Question: How do we dynamically re size the Jquery re sizable?
'''
<div id="siteOptWrap">
</div>
$('#siteOptsWrap').resizable({
distance: 10,
handles: "n",
ghost: true,
animate: true,
maxHeight: '600',
//animateDuration: "fast",
});
'''
--here is where I am trying to re size
'''
$('#siteOptsWrap').resizable().resize({ 'height': '25px' });
'''
I would really like to be able to ease the resize. What I am doing I've got a menu that I want to show on about 30% of the screen and about 5 seconds after the window loads I want to ease the menu down.
--Here is an image that shows the menu at the very bottom of the page, which is a tabs jquery control that is wrapped in a jquery resizeable.
I need to ease that bottom menu down after about 5 seconds so that the user does not have to do that to start working.

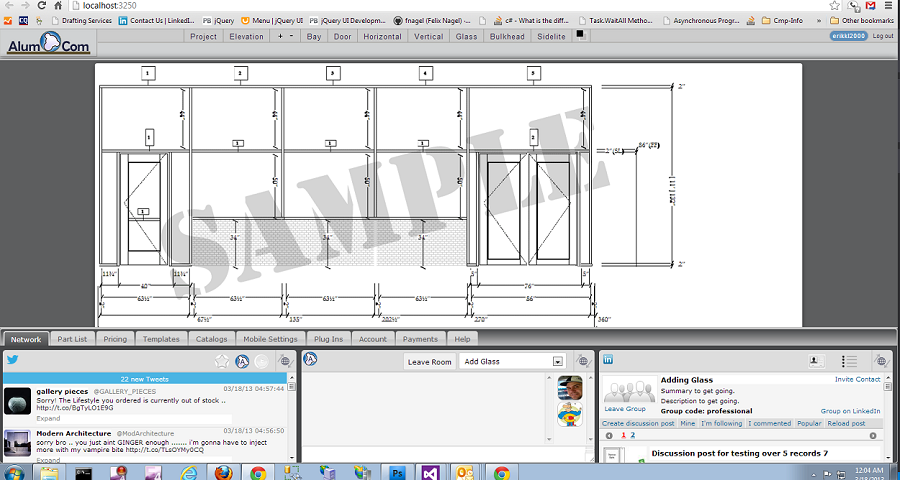
Answer: If you want to change the height of the element you need to use <URL> which is used to add 'resize' event handler.
'''
$('#siteOptsWrap').resizable().css({ 'height': '25px' });
'''
Demo: <URL>